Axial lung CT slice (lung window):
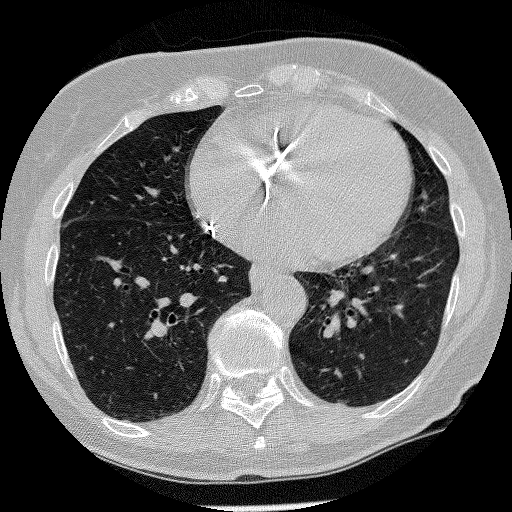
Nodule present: no